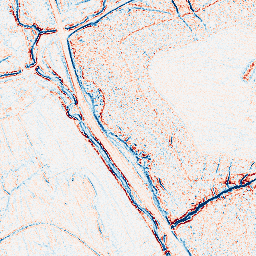
Category: edge_preserving
Decomposition family: bilateral
Decomposition parameters: d: 5
sigma_color: 150
sigma_space: 150
Upsampling method: quadratic
Upsampling parameters: scale: 2
Upsampling scale: 2